Question: I would like to have text above the bars of my bar chart, can anyone tell me to do it?
Like in this picture :

Thank you.
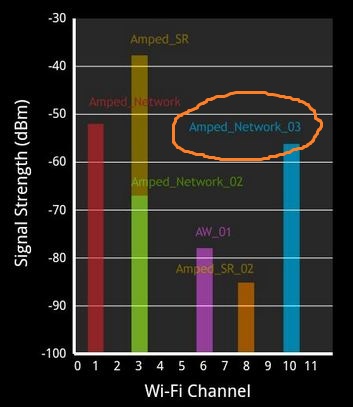
Answer: I found a solution :
'''
// add an annotation for each bar
series.addAnnotation("text", x, y);
'''